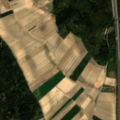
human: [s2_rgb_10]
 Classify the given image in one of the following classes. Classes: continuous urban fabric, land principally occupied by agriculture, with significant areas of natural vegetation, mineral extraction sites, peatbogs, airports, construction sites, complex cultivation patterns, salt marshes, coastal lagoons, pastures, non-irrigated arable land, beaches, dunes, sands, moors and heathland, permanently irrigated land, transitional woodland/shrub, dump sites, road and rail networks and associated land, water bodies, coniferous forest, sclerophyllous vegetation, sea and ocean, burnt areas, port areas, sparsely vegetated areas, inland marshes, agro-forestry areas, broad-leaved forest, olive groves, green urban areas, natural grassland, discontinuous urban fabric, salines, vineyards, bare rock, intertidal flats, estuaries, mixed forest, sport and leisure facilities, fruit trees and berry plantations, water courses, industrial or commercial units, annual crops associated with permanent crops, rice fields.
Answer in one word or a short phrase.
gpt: non-irrigated arable land, coniferous forest, mixed forest